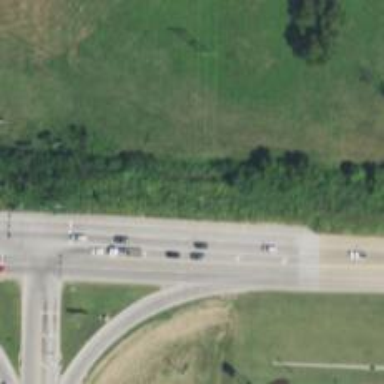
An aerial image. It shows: Primary highway.